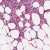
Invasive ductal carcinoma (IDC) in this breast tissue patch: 1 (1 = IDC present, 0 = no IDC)